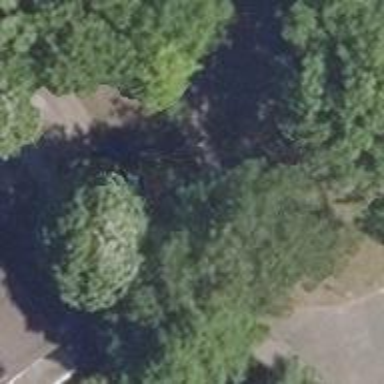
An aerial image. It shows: Single tag "natural: tree."